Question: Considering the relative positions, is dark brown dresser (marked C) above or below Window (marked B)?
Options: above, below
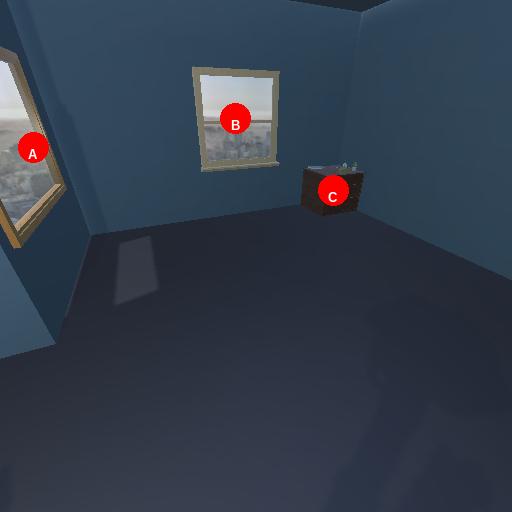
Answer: above